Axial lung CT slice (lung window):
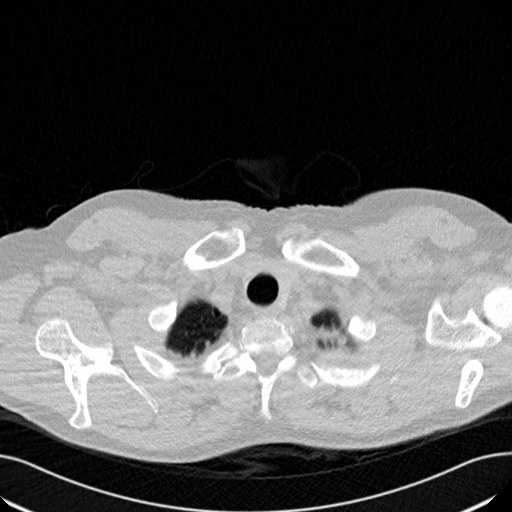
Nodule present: no